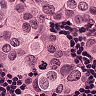
Metastatic tissue present: yes